Question: I have a menu bar on my ASP.NET page and some of the content in the Menu bar has drop downs with more results. When I hover over some of the content in the menu bar which shows a drop down, the drop down is ordered to be behind everything on the page, meaning I cannot see what content is being shown.
Here is an example:

Is there a way I can get the menu bar to appear above the other information?
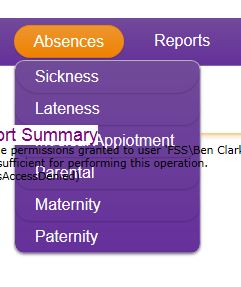
Answer: u could use in menu css file
'''
z-index:999;
'''